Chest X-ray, PA view. Patient: 63 years old, sex M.
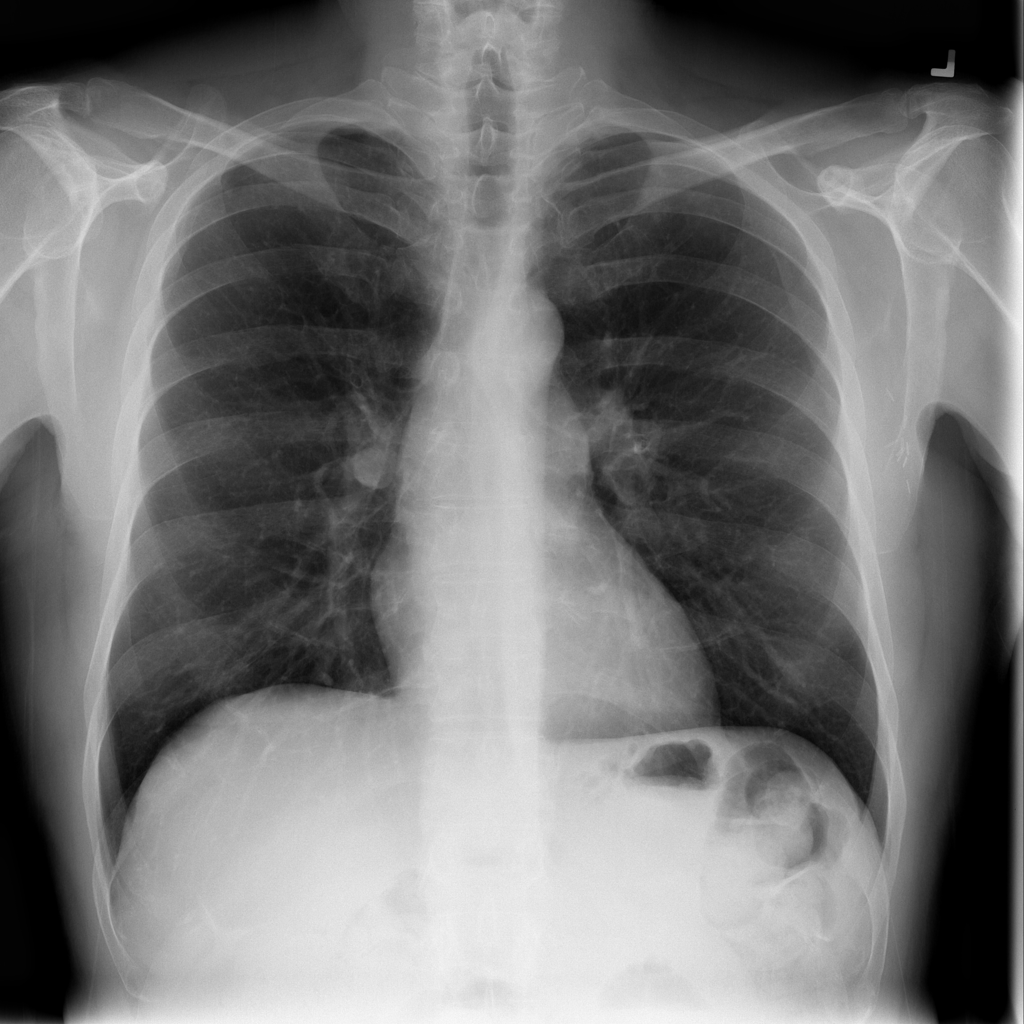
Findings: No Finding